Interaction volume radius: 10 \u00c5
Interaction volume height: 20 \u00c5
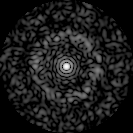
Disorder parameter: 0.8399